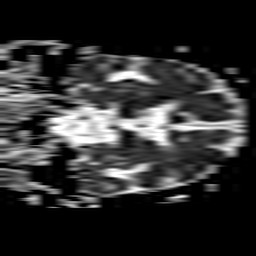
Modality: ADC
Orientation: coronal
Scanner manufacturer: philips
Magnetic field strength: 1.5 T
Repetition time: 3.395 s
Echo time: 0.06922 s